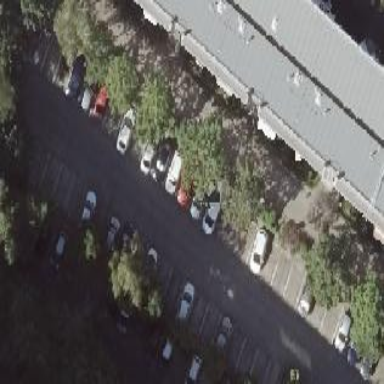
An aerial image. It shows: Street side parking area.